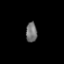
Tissue: lung
Cell type: Epithelial cells
Senescence score: 0.2154
Nuclear area (px): 219
Mean DAPI intensity: 113.105